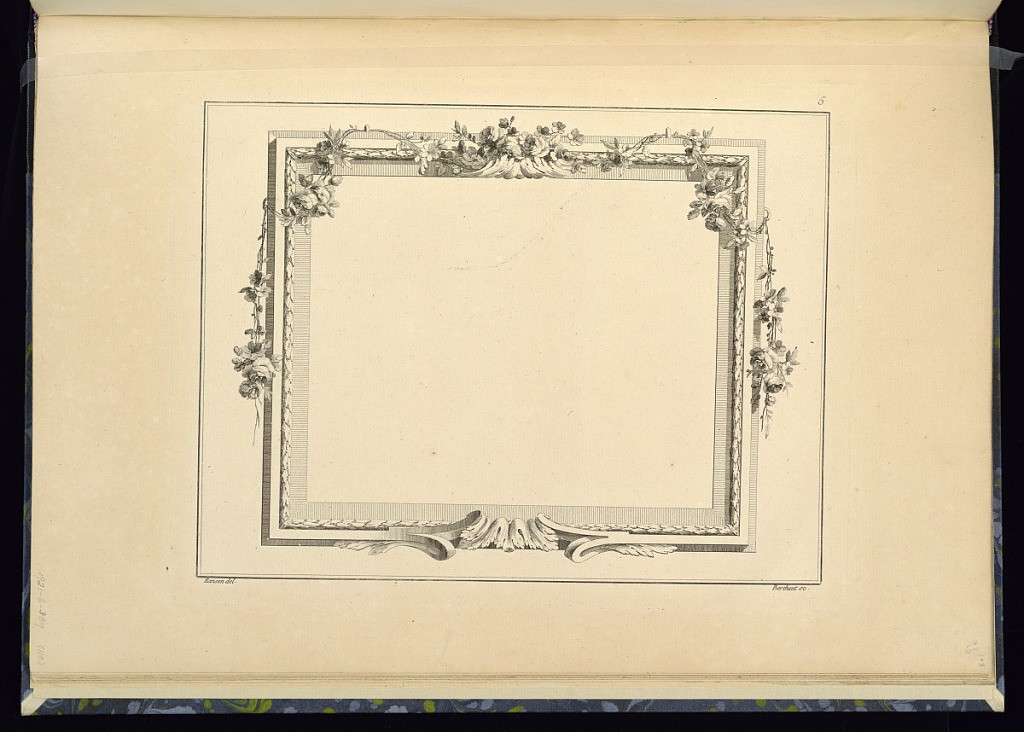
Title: Frame or Cartouche Design
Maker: Pierre Ranson, French, 1736–1786
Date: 1778
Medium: Etching on laid paper
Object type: Print
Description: Design for a rectangular cartouche or framing device featuring festoons of flowers, acanthus leaf clasps, scrolling acanthus leaves (rinceaux), and a laurel leaf molding. The plate is numbered and signed.